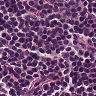
Metastatic tissue present: no